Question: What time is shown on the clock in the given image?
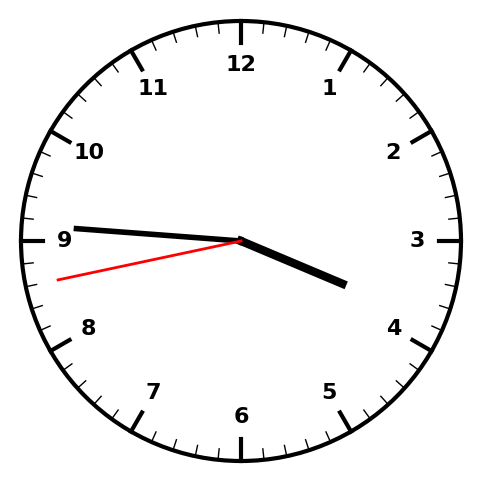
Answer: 03:45:43